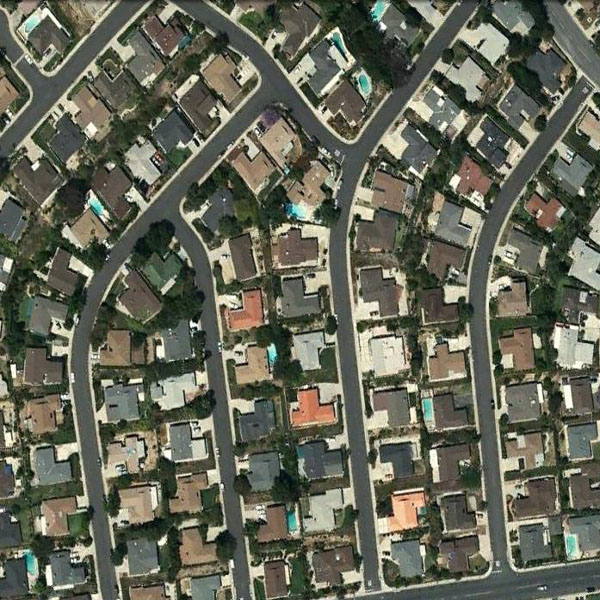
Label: Residential